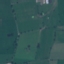
Land use / land cover: Pasture